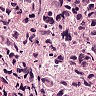
Metastatic tissue present: yes